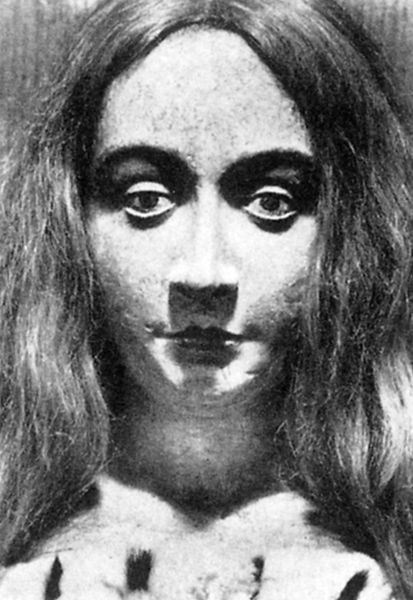
Titel: Effigies der Elisabeth von York (als Puppe im Totenkult)
Schlagwörter: dunkel, kopf, schatten, weiß, mädchen, brust, frau, frisur, grau, haar, hell, holz, licht, mund, nase, schwarz, star, stirn, blick, augen, gesicht, pelz, bildnis, hals, portrait, schauen, figur, haare, lange haare, person, augenbrauen, frontal, lippen, poträt, scheitel, schminke, perücke, wangen, wellen, leere, schattierung, schmal, brauen, starr, augenbraue, lider, foto, photographie, groß, schwarzweiß, kunst, puppe, nasenloch, schnitzerei, gruselig, gespannt, antlitz, unheimlich, geschnitzt, statur, künstlich, unbelebt, lange, starren, auchen, blick ins leere, t, gummipuppe, staar